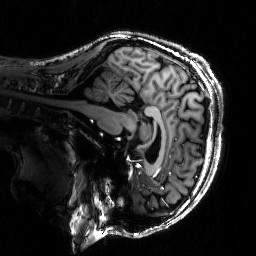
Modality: T1w
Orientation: sagittal
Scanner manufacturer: siemens
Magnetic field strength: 6.98 T
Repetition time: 2.28 s
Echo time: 0.00258 s